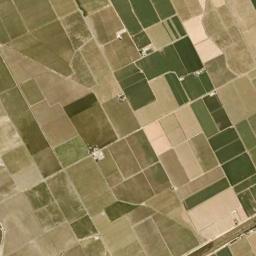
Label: rectangular_farmland